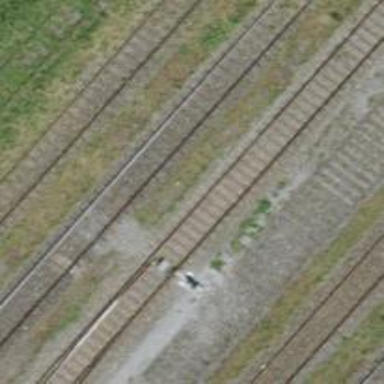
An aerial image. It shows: Railway switch.